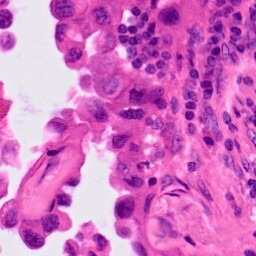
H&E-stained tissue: Lung